Interaction volume radius: 5 \u00c5
Interaction volume height: 25 \u00c5
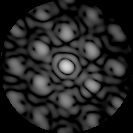
Disorder parameter: 0.4794